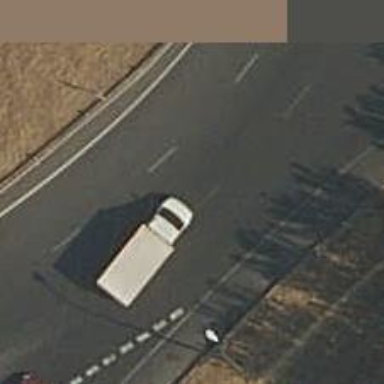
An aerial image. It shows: Roundabout on primary highway.